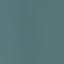
Label: SeaLake